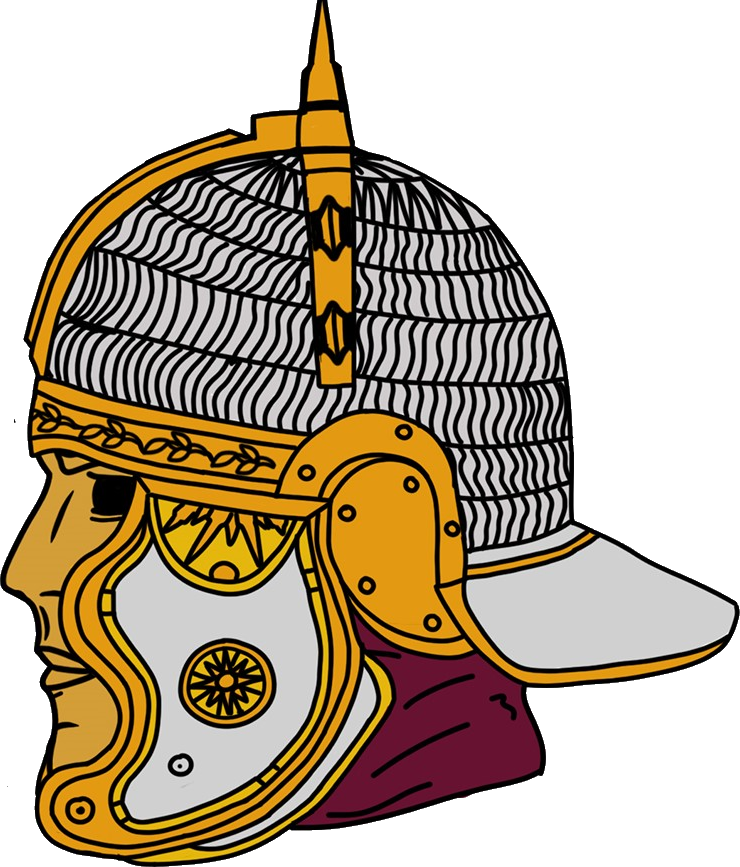
Label: 4_Yes_Chad